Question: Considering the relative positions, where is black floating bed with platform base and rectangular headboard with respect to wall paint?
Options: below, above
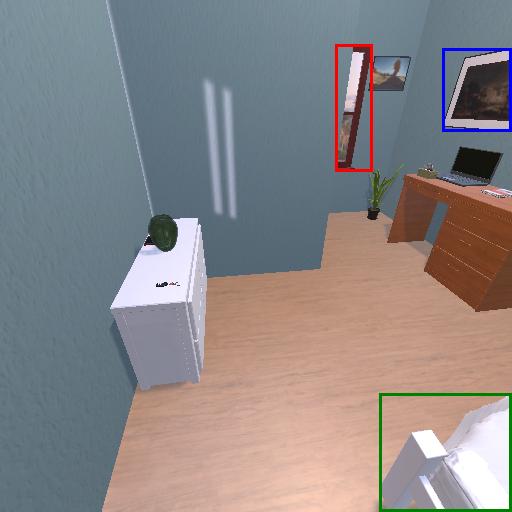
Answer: below